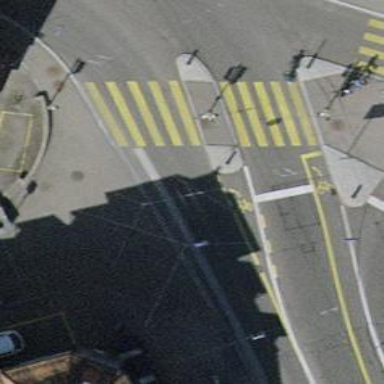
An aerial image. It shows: Unmarked crossing with traffic calming table.